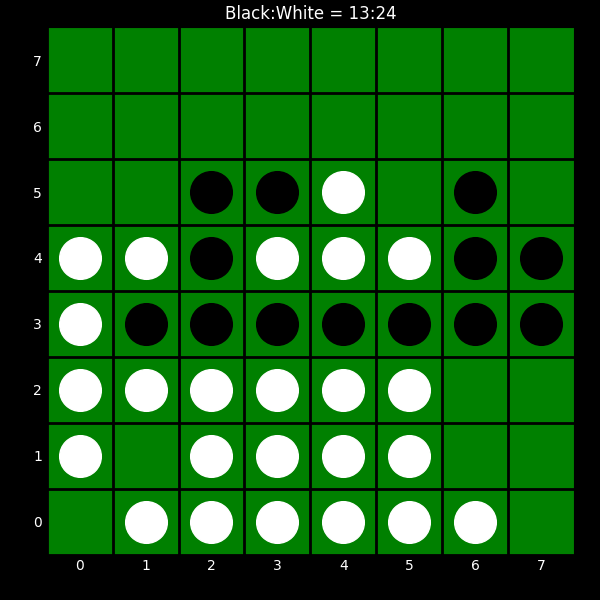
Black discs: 13
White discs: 24